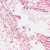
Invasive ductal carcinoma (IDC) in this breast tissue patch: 0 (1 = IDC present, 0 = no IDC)